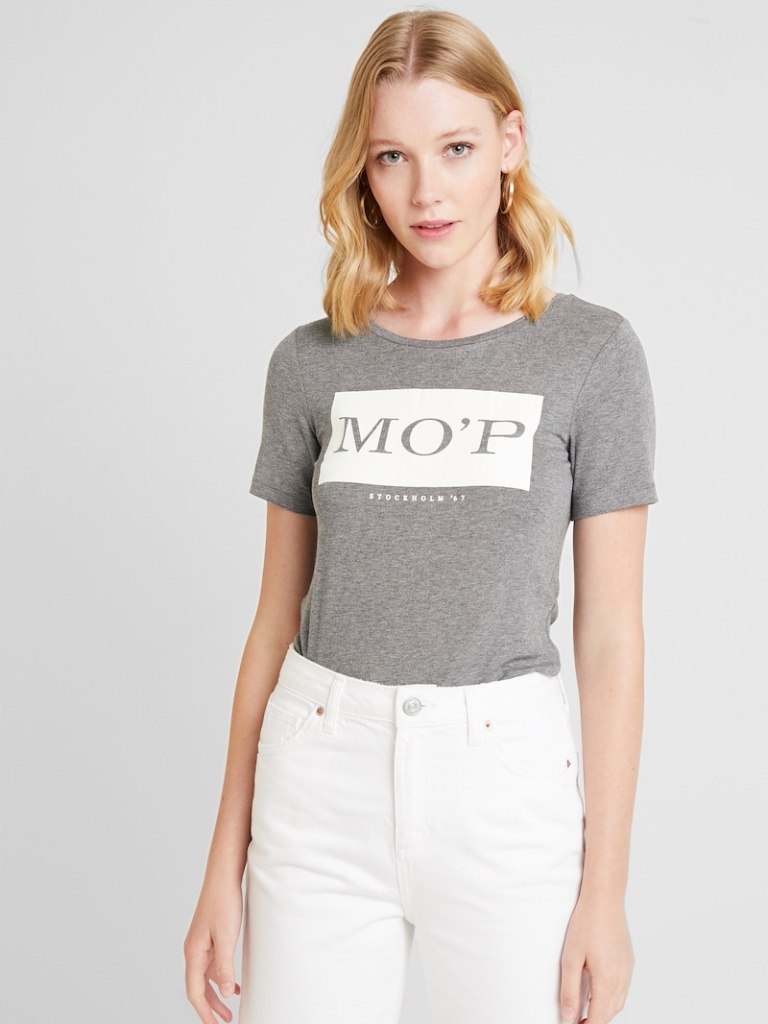
cotton tight short sleeve hip length Fully Tucked in crew t-shirt